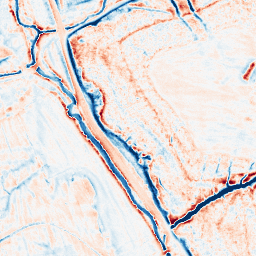
Category: edge_preserving
Decomposition family: anisotropic_diffusion
Decomposition parameters: iterations: 50
kappa: 50
gamma: 0.1
Upsampling method: bspline
Upsampling parameters: scale: 4
Upsampling scale: 4